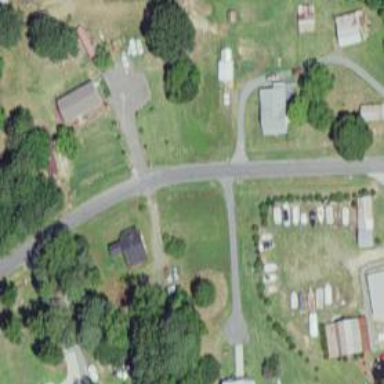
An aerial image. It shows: Driveway.